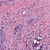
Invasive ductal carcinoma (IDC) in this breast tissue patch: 1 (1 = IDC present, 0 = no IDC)